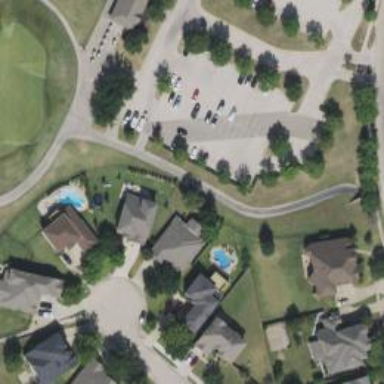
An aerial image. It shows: Service road designated as golf cart path.